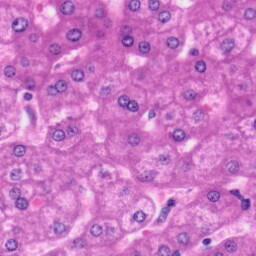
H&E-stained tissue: Liver